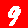
Digit: 9